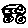
Label: car